Aerial crown-view tile of a tropical tree (Barro Colorado Island, Panama), acquired 20250317:
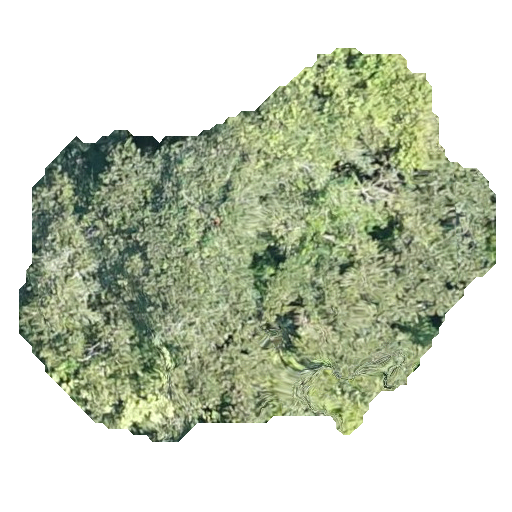
Species: Trattinnickia aspera
GBIF accepted scientific name: Trattinnickia aspera
Crown area: 192.98 m²